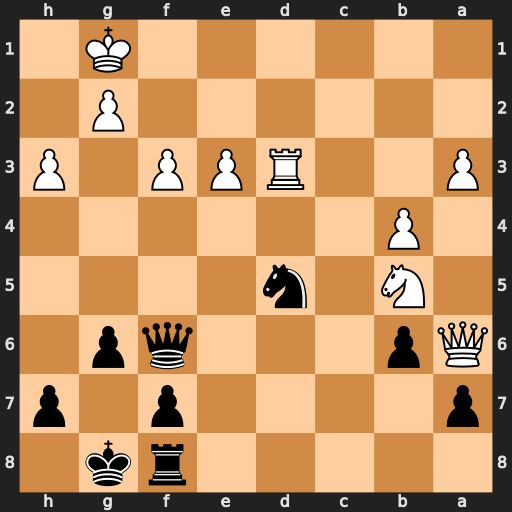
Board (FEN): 5rk1/p4p1p/Qp3qp1/1N1n4/1P6/P2RPP1P/6P1/6K1
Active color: b
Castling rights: -
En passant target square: -
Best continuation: Qa1+ Kh2 Nxb4 Rd1 Qxd1